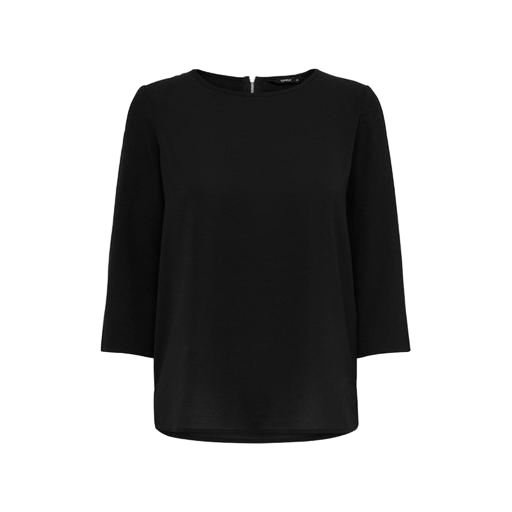
black three-quarter-sleeve top only macy, black three-quarter-sleeve scoop-neck t-shirt only macy, black back zip blouse, white background